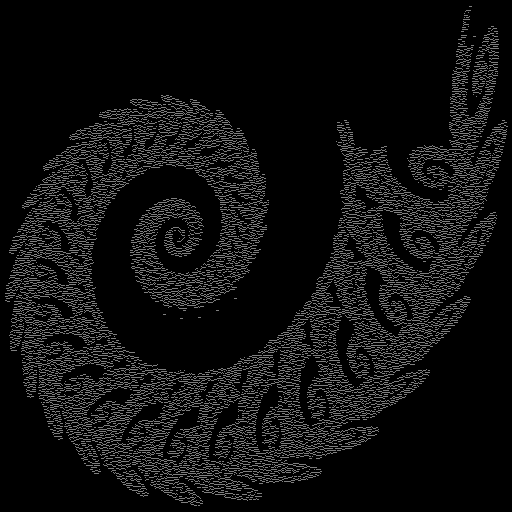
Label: octopuslegs